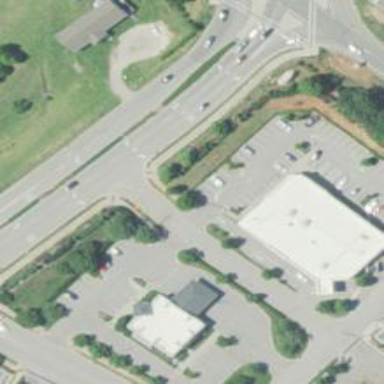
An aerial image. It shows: Unmarked crossing on the road.